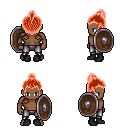
a pixel art fantasy rpg character, male body template, human, dark skin, leather shoulder armor, metal pants, red short topknot hairstyle, black shoes, shield, four views (front, back, left, right), 2x2 character sprite sheet, small pixel art, hard edges, no anti-aliasing